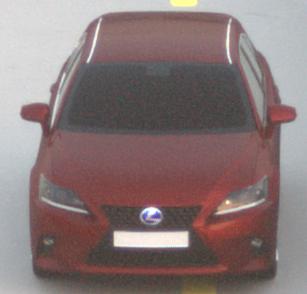
Make: Lexus
Model: CT 200h
Detailed model: CT (A10)
Model produced from: 2014/03
Model produced until: 2017/10
Doors: 5
Color: red
Road condition: dry road
Daytime: dawn
Contrast: low contrast